Question: Referral reward amount?
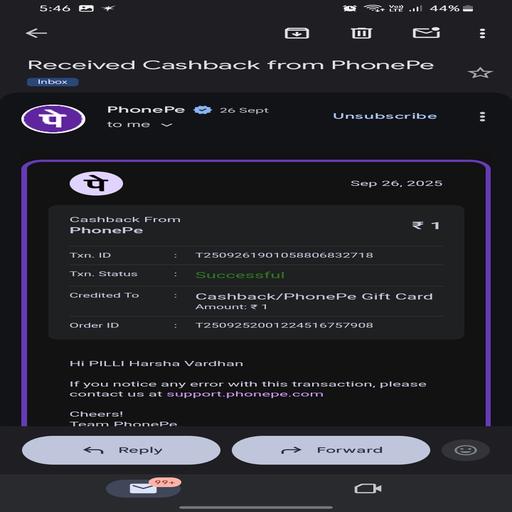
Answer: 500